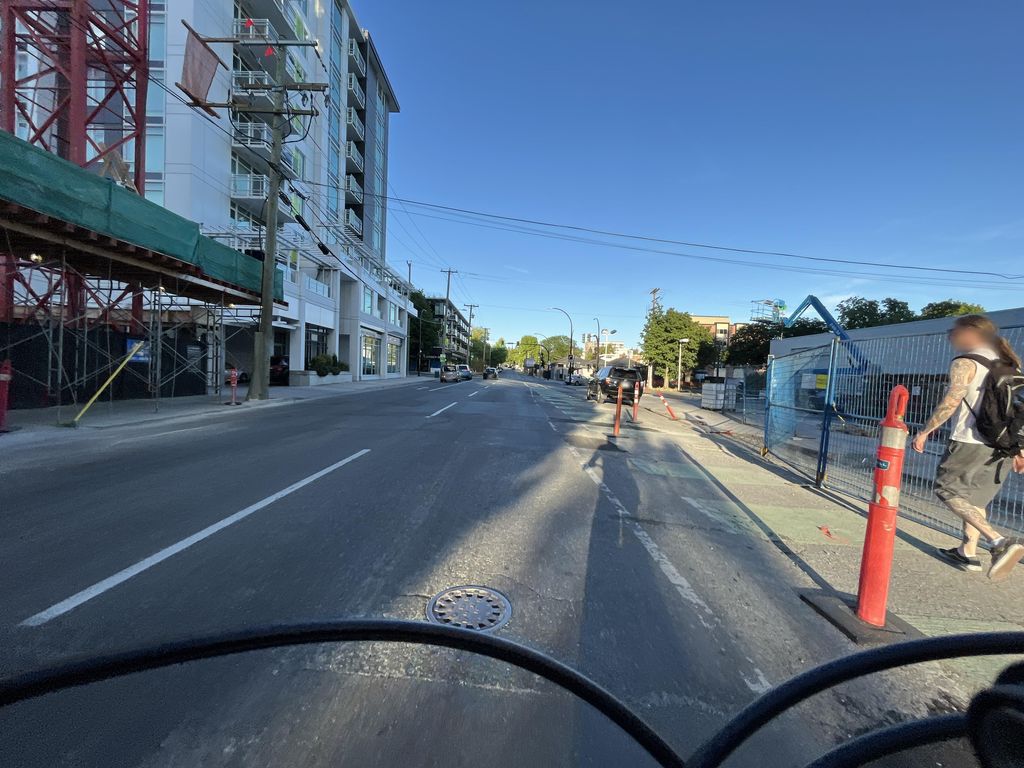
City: victoria